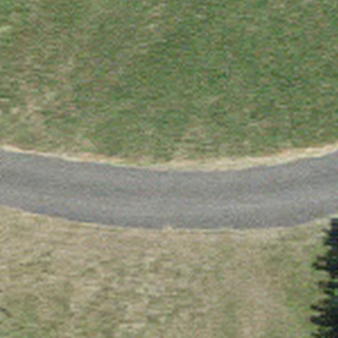
Label: other